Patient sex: M
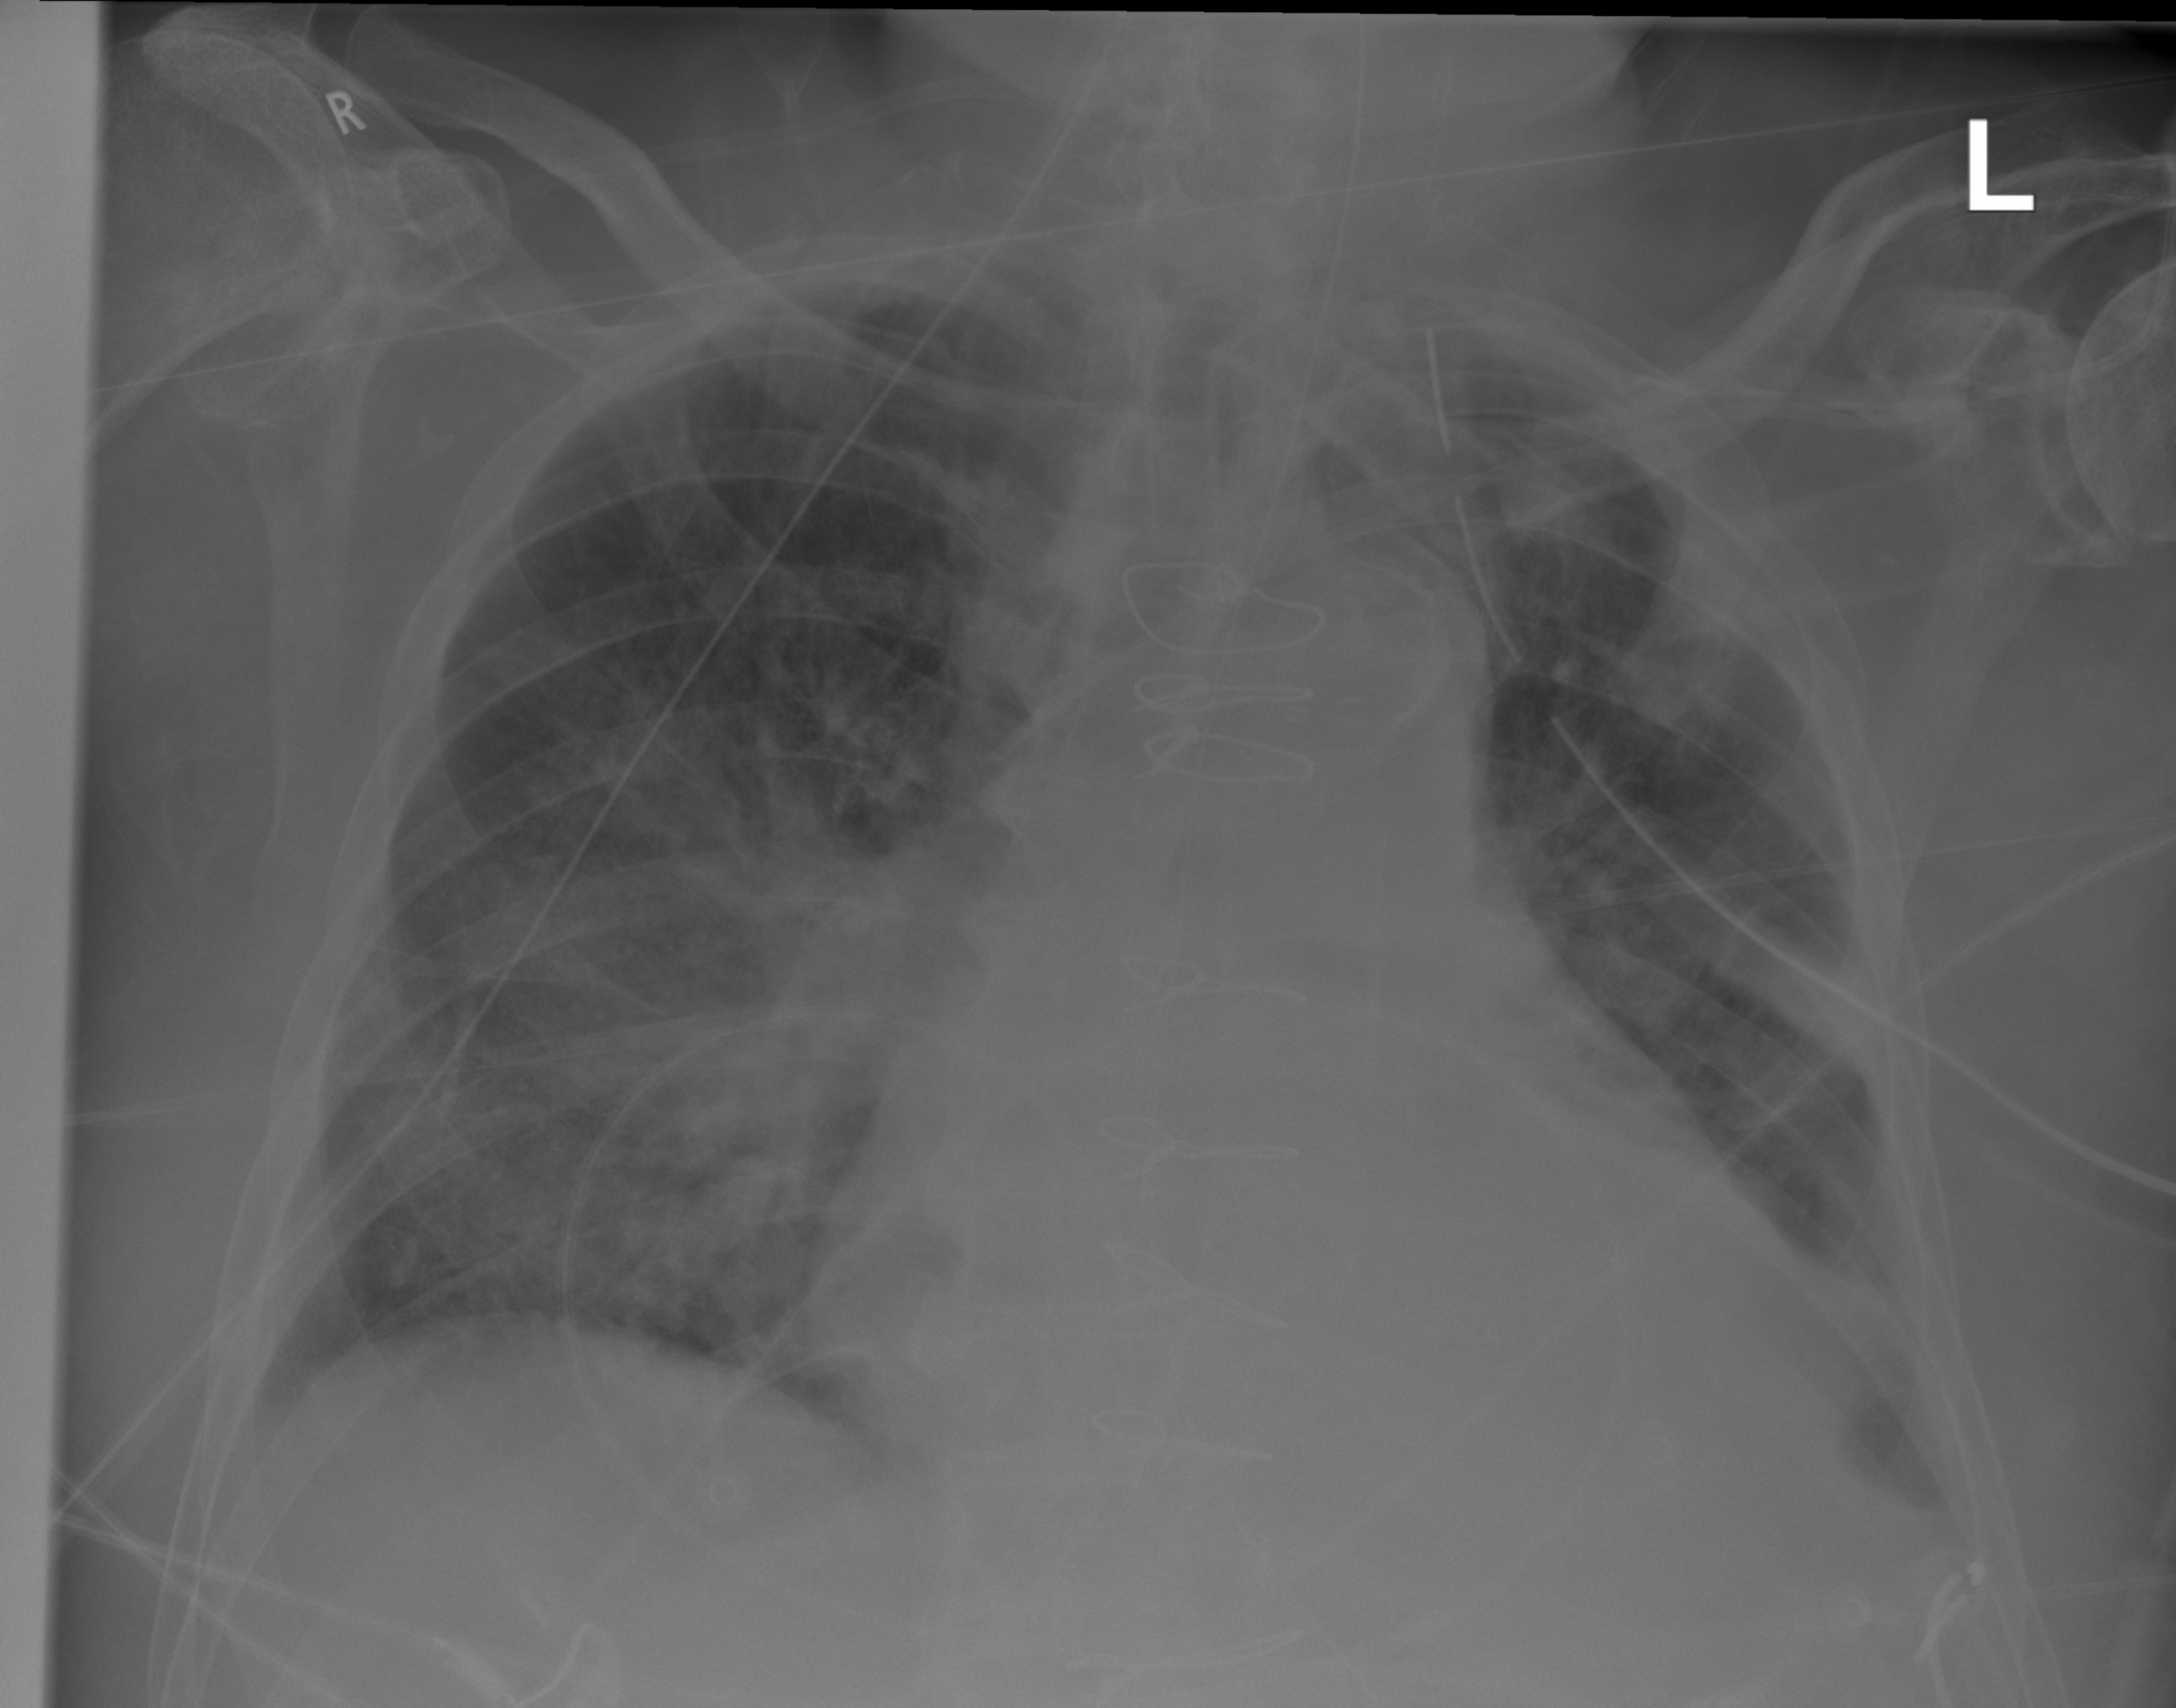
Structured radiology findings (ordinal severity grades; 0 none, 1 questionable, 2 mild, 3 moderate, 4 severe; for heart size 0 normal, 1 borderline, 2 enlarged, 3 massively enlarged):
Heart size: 2
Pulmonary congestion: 2
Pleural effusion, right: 2
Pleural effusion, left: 3
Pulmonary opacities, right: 2
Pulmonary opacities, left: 2
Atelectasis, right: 0
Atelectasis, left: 3